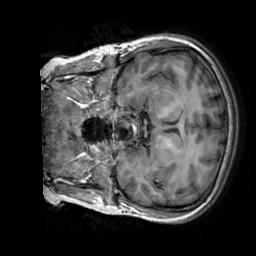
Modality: T1w
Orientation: coronal
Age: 25
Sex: female
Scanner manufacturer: siemens
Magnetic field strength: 3 T
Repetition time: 2.3 s
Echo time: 0.00303 s